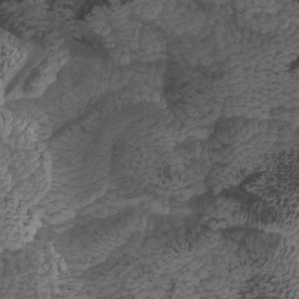
Label: non_frost